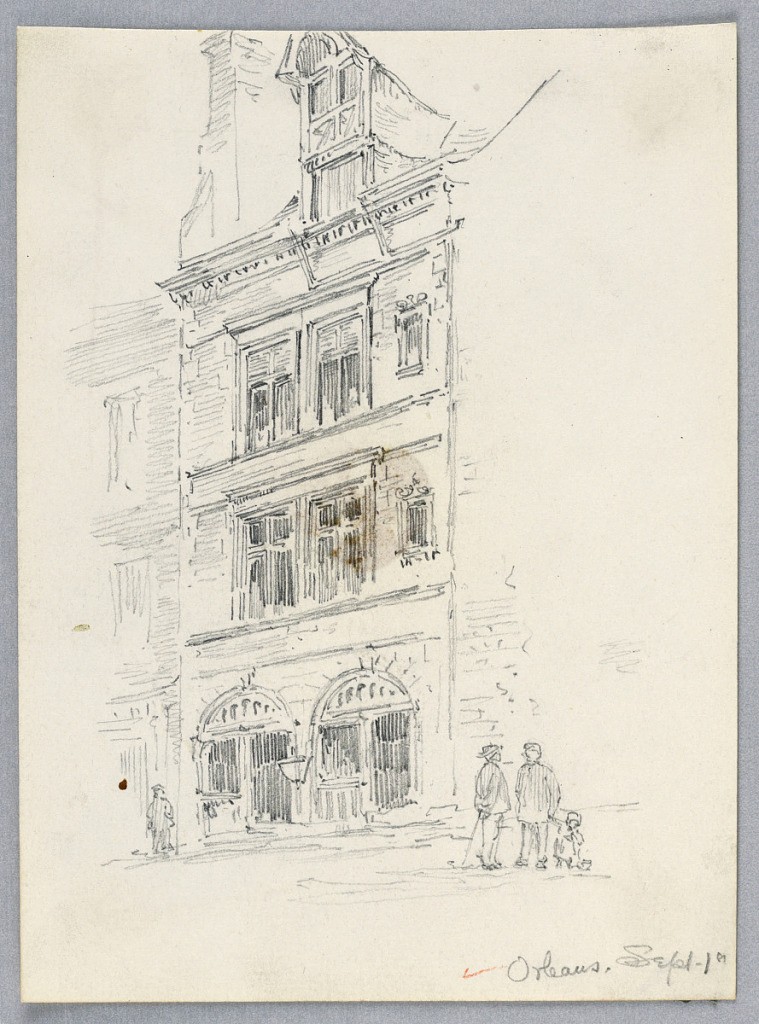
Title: Sketch of House in Orléans
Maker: Arnold William Brunner, American, 1857–1925
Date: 1883
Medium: Graphite on paper
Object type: Drawing
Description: House, center left. Figures in street in front of house.